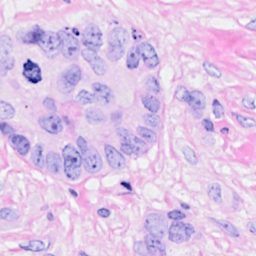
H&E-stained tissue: Breast